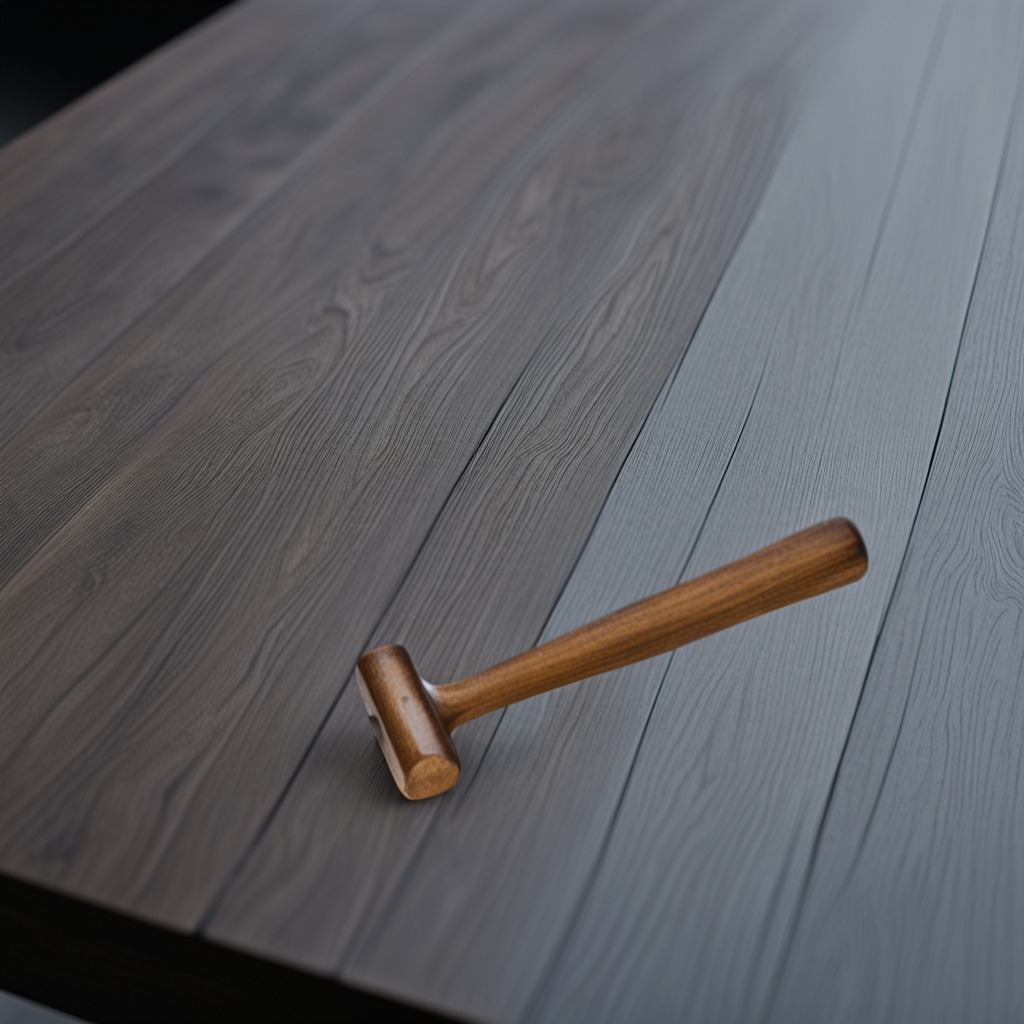
A hammer is lying on the old table with faint burn marks in a small garage at twilight.